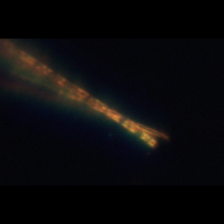
Taxon: Chaetoceros
Group: Diatoms